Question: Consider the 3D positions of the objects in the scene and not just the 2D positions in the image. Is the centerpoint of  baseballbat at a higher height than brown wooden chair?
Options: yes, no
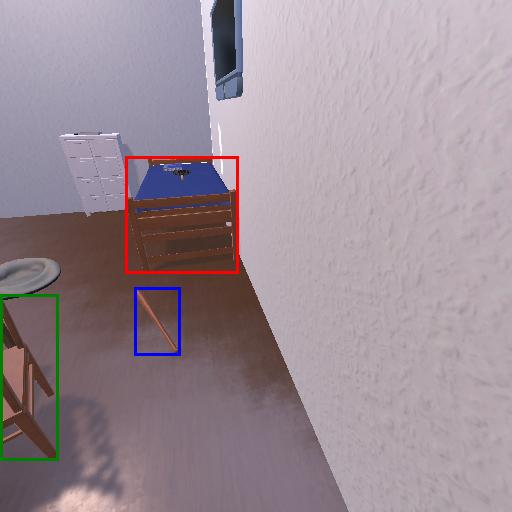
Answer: yes